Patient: sex M, age 40
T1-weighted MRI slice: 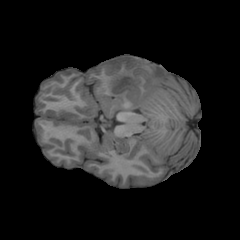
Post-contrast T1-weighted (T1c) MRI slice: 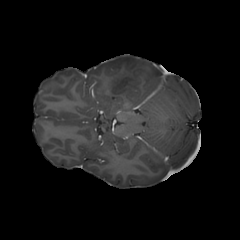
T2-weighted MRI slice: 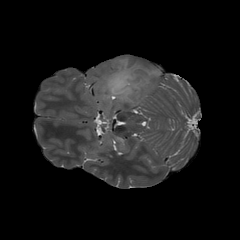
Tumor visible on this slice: yes
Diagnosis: Astrocytoma, IDH-mutant
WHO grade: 3